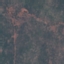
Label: HerbaceousVegetation